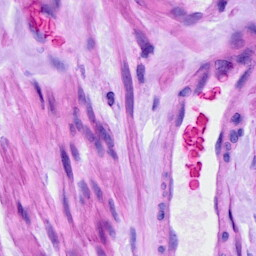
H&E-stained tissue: Ovarian